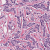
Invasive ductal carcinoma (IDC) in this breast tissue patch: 1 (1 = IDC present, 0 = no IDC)